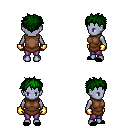
a pixel art fantasy rpg character, female body template, dark elf, purple skin, brown tunic, magenta pants, green bedhead hairstyle, gold gloves, black slippers, four views (front, back, left, right), 2x2 character sprite sheet, small pixel art, hard edges, no anti-aliasing